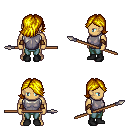
a pixel art fantasy rpg character, male body template, human, tanned skin, steel chest armor, teal pants, blonde swoop hairstyle, cloth bracers, black shoes, spear, four views (front, back, left, right), 2x2 character sprite sheet, small pixel art, hard edges, no anti-aliasing